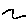
Label: zigzag